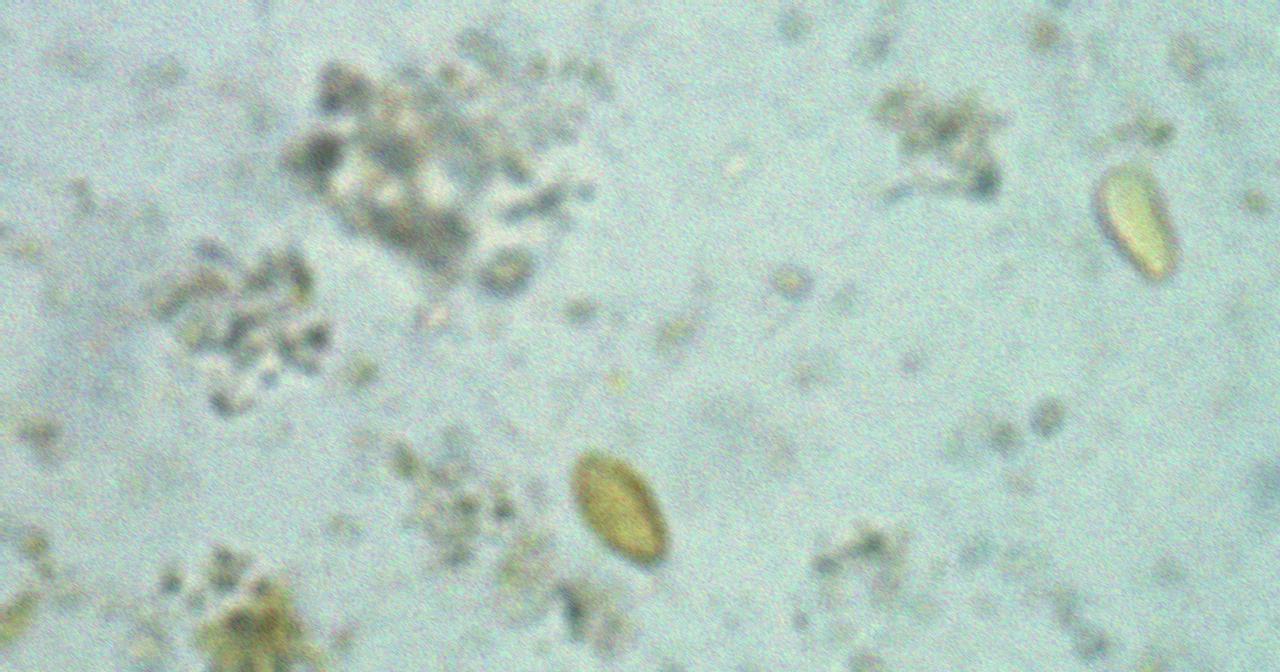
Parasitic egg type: Opisthorchis viverrine